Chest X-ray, PA view. Patient: 41 years old, sex M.
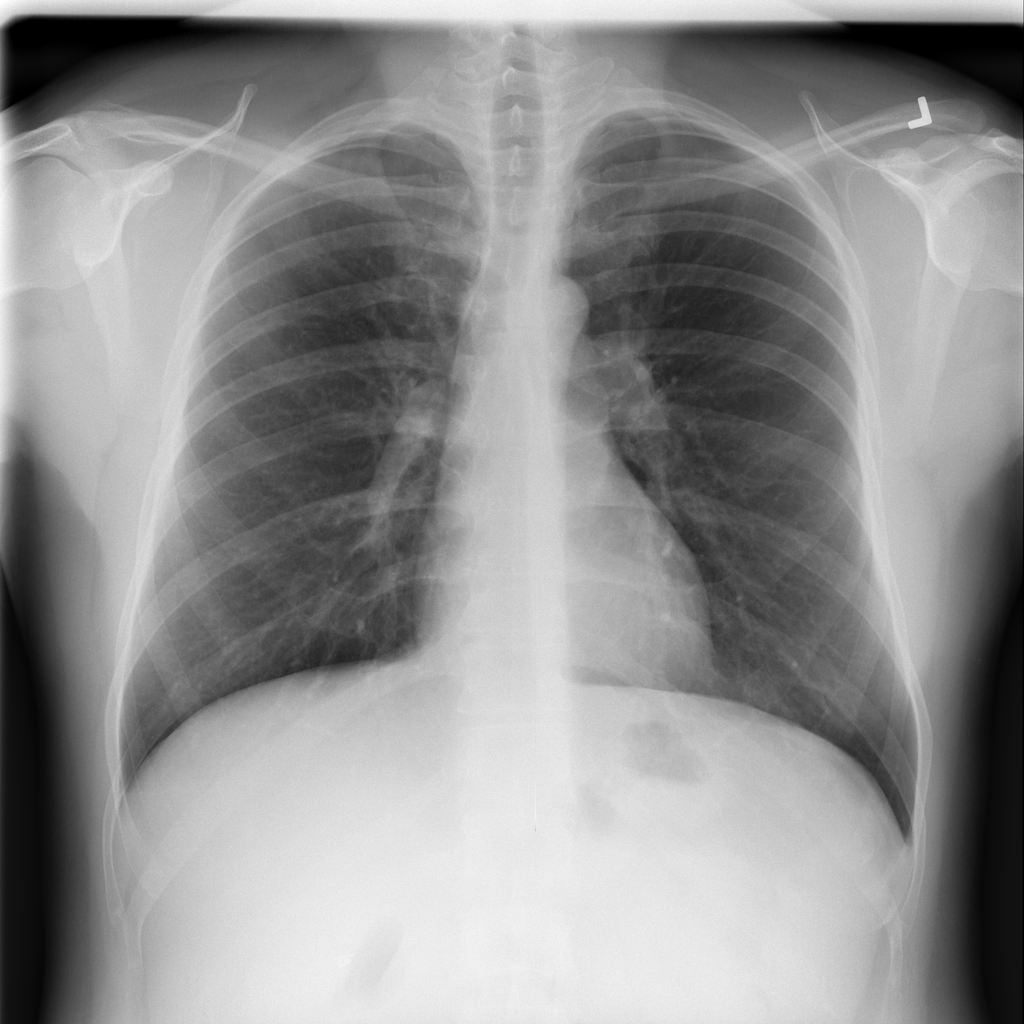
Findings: No Finding